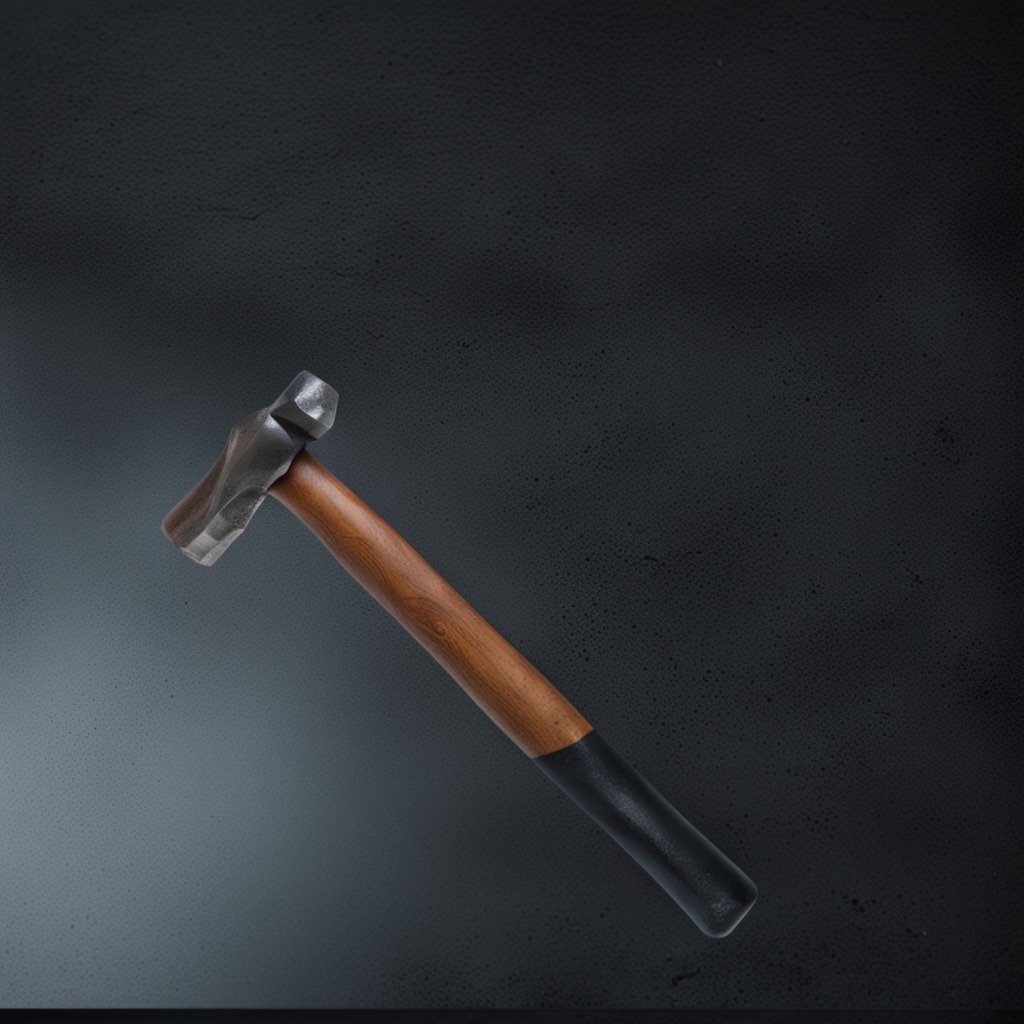
A hammer lies on a clean granite table inside a workshop at night dim ambient light soft shadows worn but